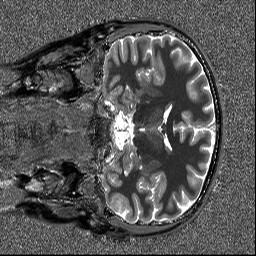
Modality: T1map
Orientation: coronal
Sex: male